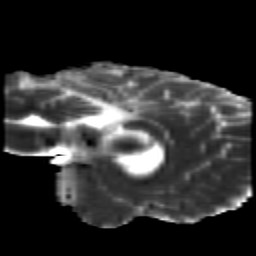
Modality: MD
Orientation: sagittal
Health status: healthy
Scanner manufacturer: siemens
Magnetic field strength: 3 T
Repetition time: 10 s
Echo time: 0.092 s